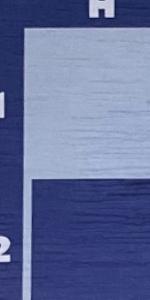
Label: Empty